Question: I am using Onsen UI v1.0.4
Here is the code
'''
<ons-page class="center">
<ons-navigator-toolbar left-button-icon="fa fa-lg fa-bars" on-left-button-click="ons.splitView.toggle();">
</ons-navigator-toolbar>
<span style="font-size:20px; line-height:30px">
Some Content
</span>
<ons-scroller>
1<br>
1<br>
1<br>
1<br>
1<br>
1<br>
1<br>
1<br>
1<br>
1<br>
1<br>
1<br>
1<br>
1<br>
1<br>
</ons-scroller>
</ons-page>
'''
Output:

Problem:
The text in '<span>' is missing and the content is not scrollable. Any ideas or suggestions to this problem? Thank You.
Update:
One thing I noticed was that, this problem occurs only when the 'ons-tabber' tag is used along with a 'ons-scroller'. So posting my own answer with the cause and solition to the problem.
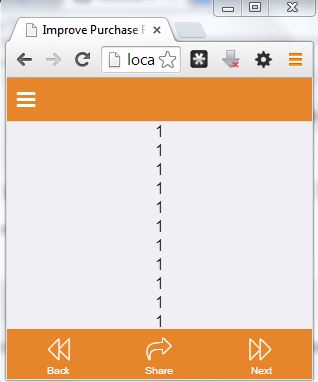
Answer: This is answered from my own experiance. So please correct me if I am wrong.
The content area has to be clicked or touched to start scrolling it.
When 'ons-tabber' is added to a page with 'ons-page' a new 'div' of class 'tab-bar-content' is inserted into the page. This div is transparent and resides just above the content area, stealing any click or touch the content is supposed to receive.
Add the following style
'''
.tab-bar-content{
z-index = -1;
}
'''
This style sends the 'tab-bar-content' div behind the content area, leaving it open to accept any clicks made on that area.